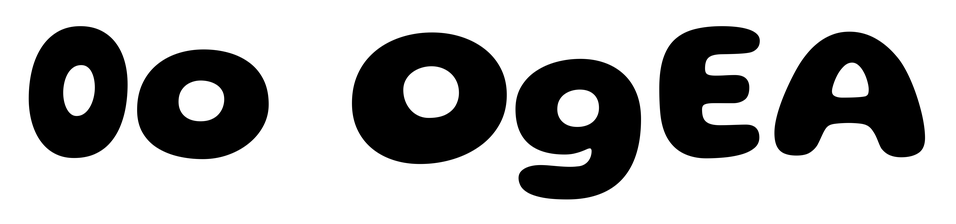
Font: Gluten_Bold